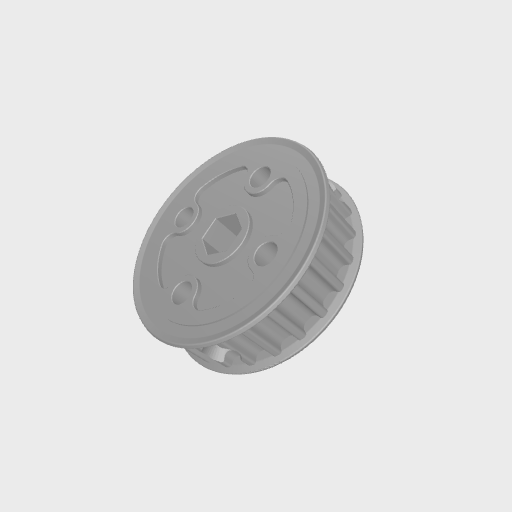
Part: Pulley5P8RID24T